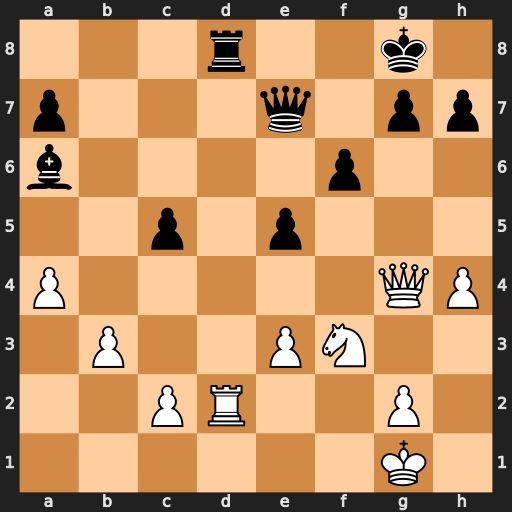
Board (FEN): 3r2k1/p3q1pp/b4p2/2p1p3/P5QP/1P2PN2/2PR2P1/6K1
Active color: w
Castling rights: -
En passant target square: -
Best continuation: Rxd8+ Qxd8 Qe6+ Kf8 Qxa6